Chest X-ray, PA view. Patient: 28 years old, sex F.
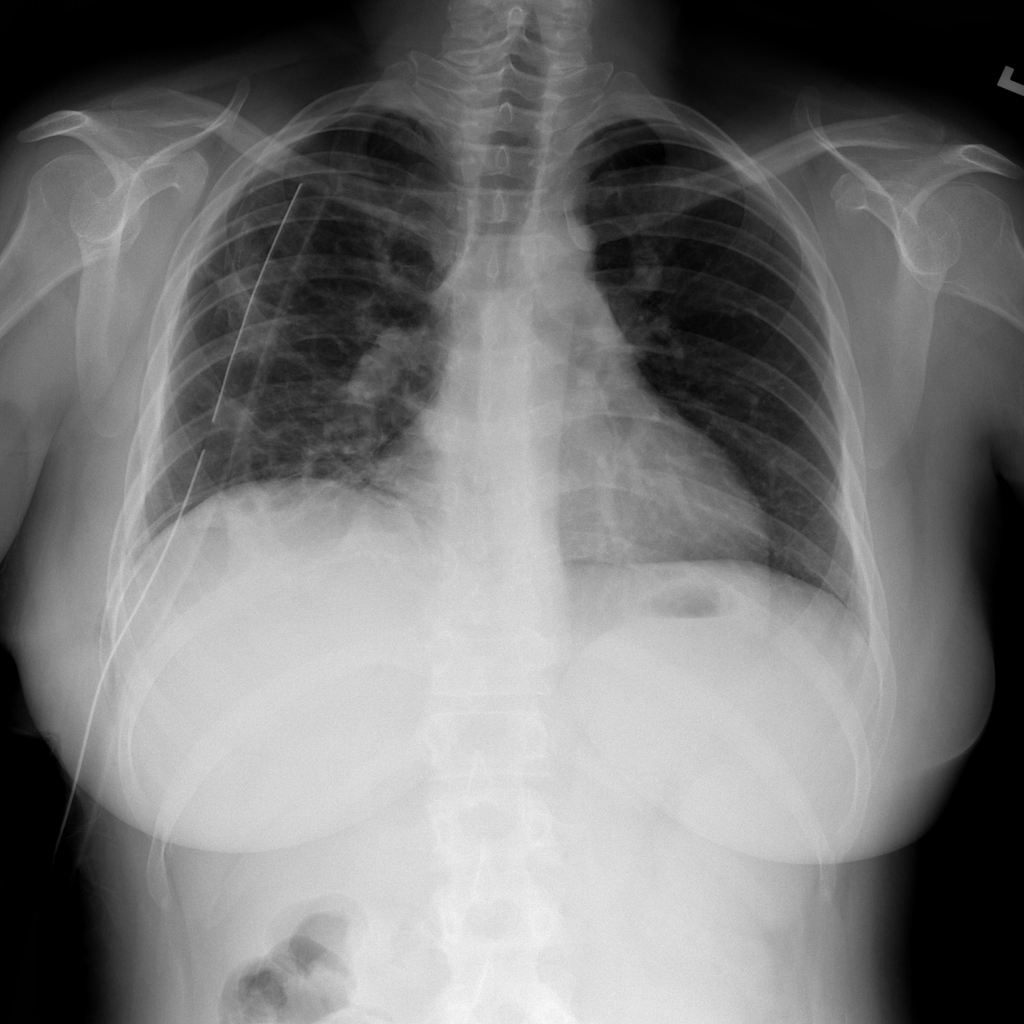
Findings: Pneumothorax